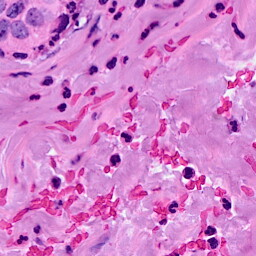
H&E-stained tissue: Breast